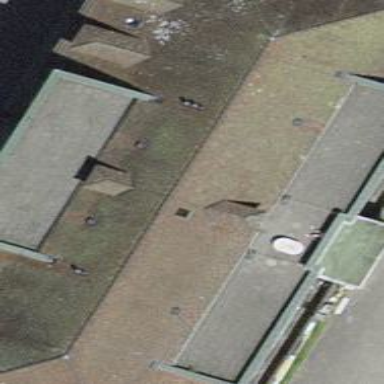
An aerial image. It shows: School building.